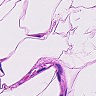
Metastatic tissue present: no